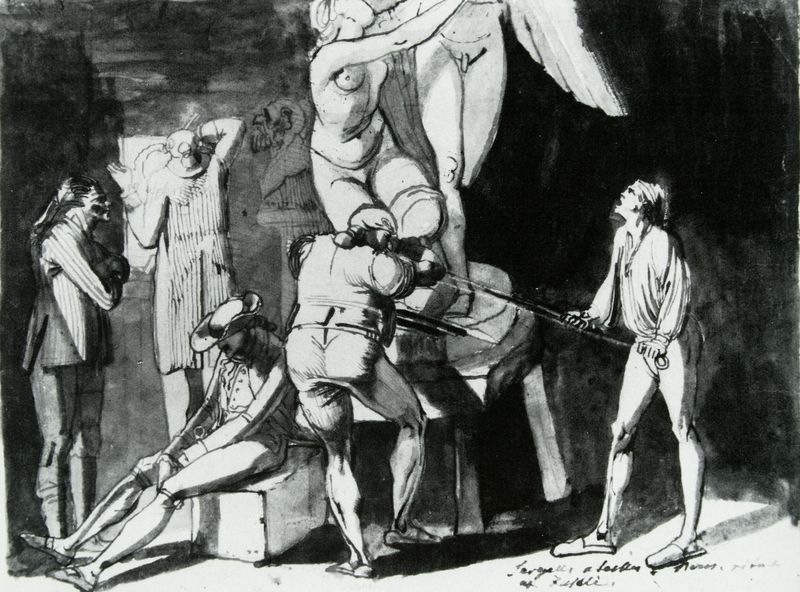
Titel: Sergel in seinem römischen Atelier beim Bohren von Marmor
Künstler: Johann Heinrich Füßli
Standort: Stockholm
Institution: Statens Konstmuseer
Schlagwörter: akt, dunkel, flügel, gott, gruppe, kampf, mann, nackt, schatten, schlaf, weiß, aquarell, frauen, menschen, sitzen, brust, busen, frau, grau, hell, hintergrund, hut, hüte, licht, marmor, männer, rücken, schwarz, skizze, säule, säulen, tisch, zeichnung, leute, versammlung, hose, kappe, mütze, arme, falten, mensch, sockel, stehen, stein, steine, bild, signatur, figur, haare, mantel, schnur, sitzend, kontrast, arbeit, stock, engel, skulptur, statue, beine, schnell, brüste, gesäß, hintern, schrift, modell, schlafen, schlafend, düster, schwan, lehrer, schuhe, schule, stab, zuschauer, leine, fels, grafik, linien, hocker, arbeiter, figuren, lanze, soldaten, karikatur, zopf, büste, sitzt, atelier, gestreift, goya, maler, nackte, plastik, plinthe, podest, knie, gehrock, oben, penis, laviert, tusche, antike, unterschrift, kohle, denkmal, kontur, sex, lithographie, schwarz weiss, schraffur, comic, radierung, stich, künstler, raub, revolution, scharz, schwert, waffen, soldat, strafe, kiste, stiefel, entwurf, künste, malen, pinsel, göttin, rüstung, tinte, pantoffel, skulpturen, werkstatt, zeichnen, antik, muskel, qual, schreien, gehorsam, müde, plan, licht schatten, strumpfhosen, museum, töten, block, bau, ärger, zeichner, akademie, rettung, bildhauer, federzeichnung, rufen, zeichnungen, medici, box, tuschezeichnung, zeicnung, zeichnug, bildhauerwerkstatt, manel, verbot, aktion, kobold, titten, ärgerlich, kni, giesser, schläfer, erschaffung, ganymed, spontan, croquis, kolhe, untergang der medici, vernis mous, zerstörung von kunst, ärgerlihc, po, rust, bildhaueratelier, rücjen, crocis, rpücken